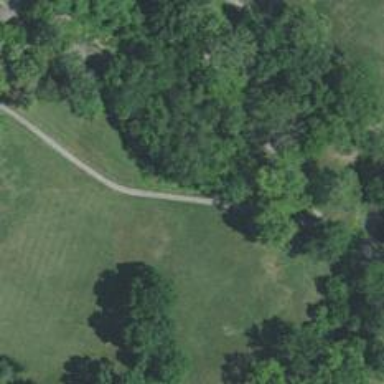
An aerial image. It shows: Service road designated as golf cart path.